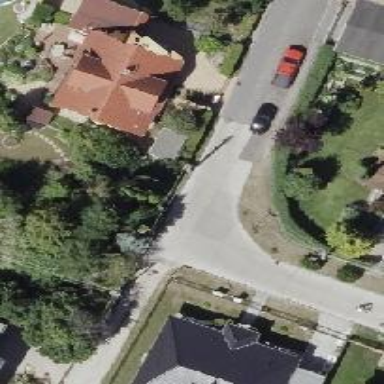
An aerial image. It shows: Residential road with concrete surface.